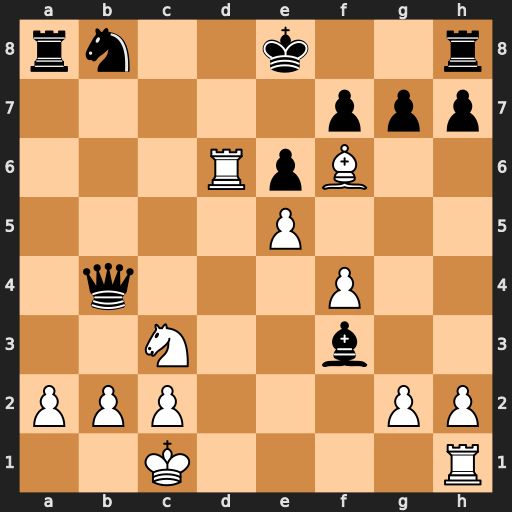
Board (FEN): rn2k2r/5ppp/3RpB2/4P3/1q3P2/2N2b2/PPP3PP/2K4R
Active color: w
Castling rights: kq
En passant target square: -
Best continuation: Rd8#